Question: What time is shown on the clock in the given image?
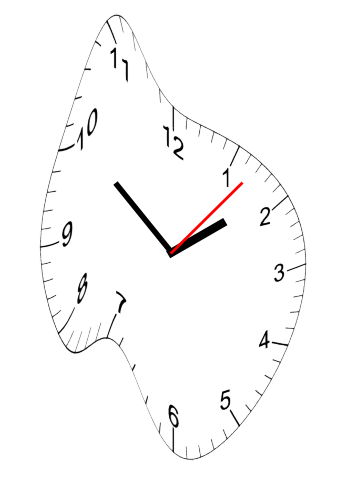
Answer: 01:51:07